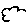
Label: cloud